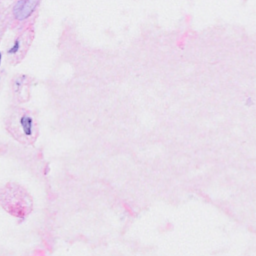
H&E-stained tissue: Breast